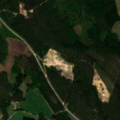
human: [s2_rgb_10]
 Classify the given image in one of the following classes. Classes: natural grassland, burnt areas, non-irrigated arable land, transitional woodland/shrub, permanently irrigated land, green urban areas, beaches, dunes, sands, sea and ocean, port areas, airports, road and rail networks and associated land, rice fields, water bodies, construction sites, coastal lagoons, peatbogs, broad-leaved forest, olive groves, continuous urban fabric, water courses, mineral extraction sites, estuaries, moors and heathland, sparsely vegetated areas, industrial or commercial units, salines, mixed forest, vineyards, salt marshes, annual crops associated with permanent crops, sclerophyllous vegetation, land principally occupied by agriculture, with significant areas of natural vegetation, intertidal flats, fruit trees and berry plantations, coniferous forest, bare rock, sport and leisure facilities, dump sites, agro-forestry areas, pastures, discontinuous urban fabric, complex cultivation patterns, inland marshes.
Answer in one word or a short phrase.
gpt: coniferous forest, mixed forest, transitional woodland/shrub